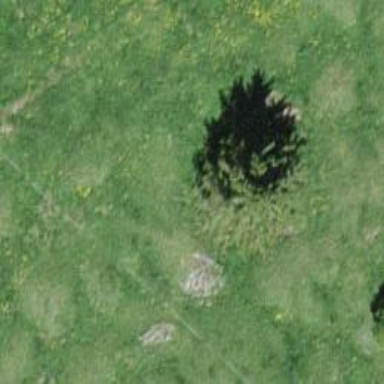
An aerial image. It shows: Needle-leaved tree in its natural environment.